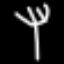
Label: fork